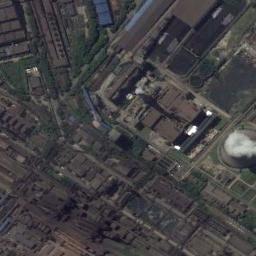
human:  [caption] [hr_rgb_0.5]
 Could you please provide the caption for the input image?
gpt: The thermal power station is next to some buildings and trees .

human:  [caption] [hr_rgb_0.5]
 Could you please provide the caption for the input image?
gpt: In the thermal power plant there are neatly planned factories and good greening .

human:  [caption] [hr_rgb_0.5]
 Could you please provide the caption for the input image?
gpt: There are many buildings of different shapes next to the thermal power station .

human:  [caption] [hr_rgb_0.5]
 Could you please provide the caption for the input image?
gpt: There are two thermal power stations next to the buildings .

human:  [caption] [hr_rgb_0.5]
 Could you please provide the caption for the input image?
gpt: There are many buildings and some green lawns on the thermal power station .